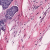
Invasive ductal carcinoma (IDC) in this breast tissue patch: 0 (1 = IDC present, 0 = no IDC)